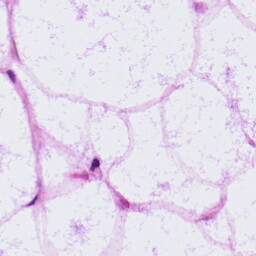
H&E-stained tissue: LymphNode